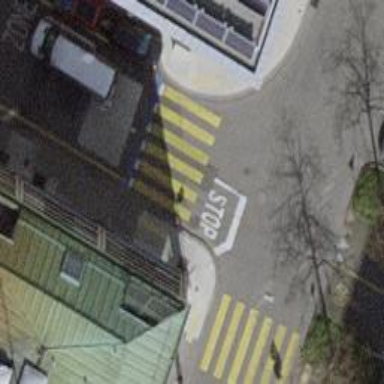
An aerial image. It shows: Uncontrolled zebra crossing on the road.